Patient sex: F
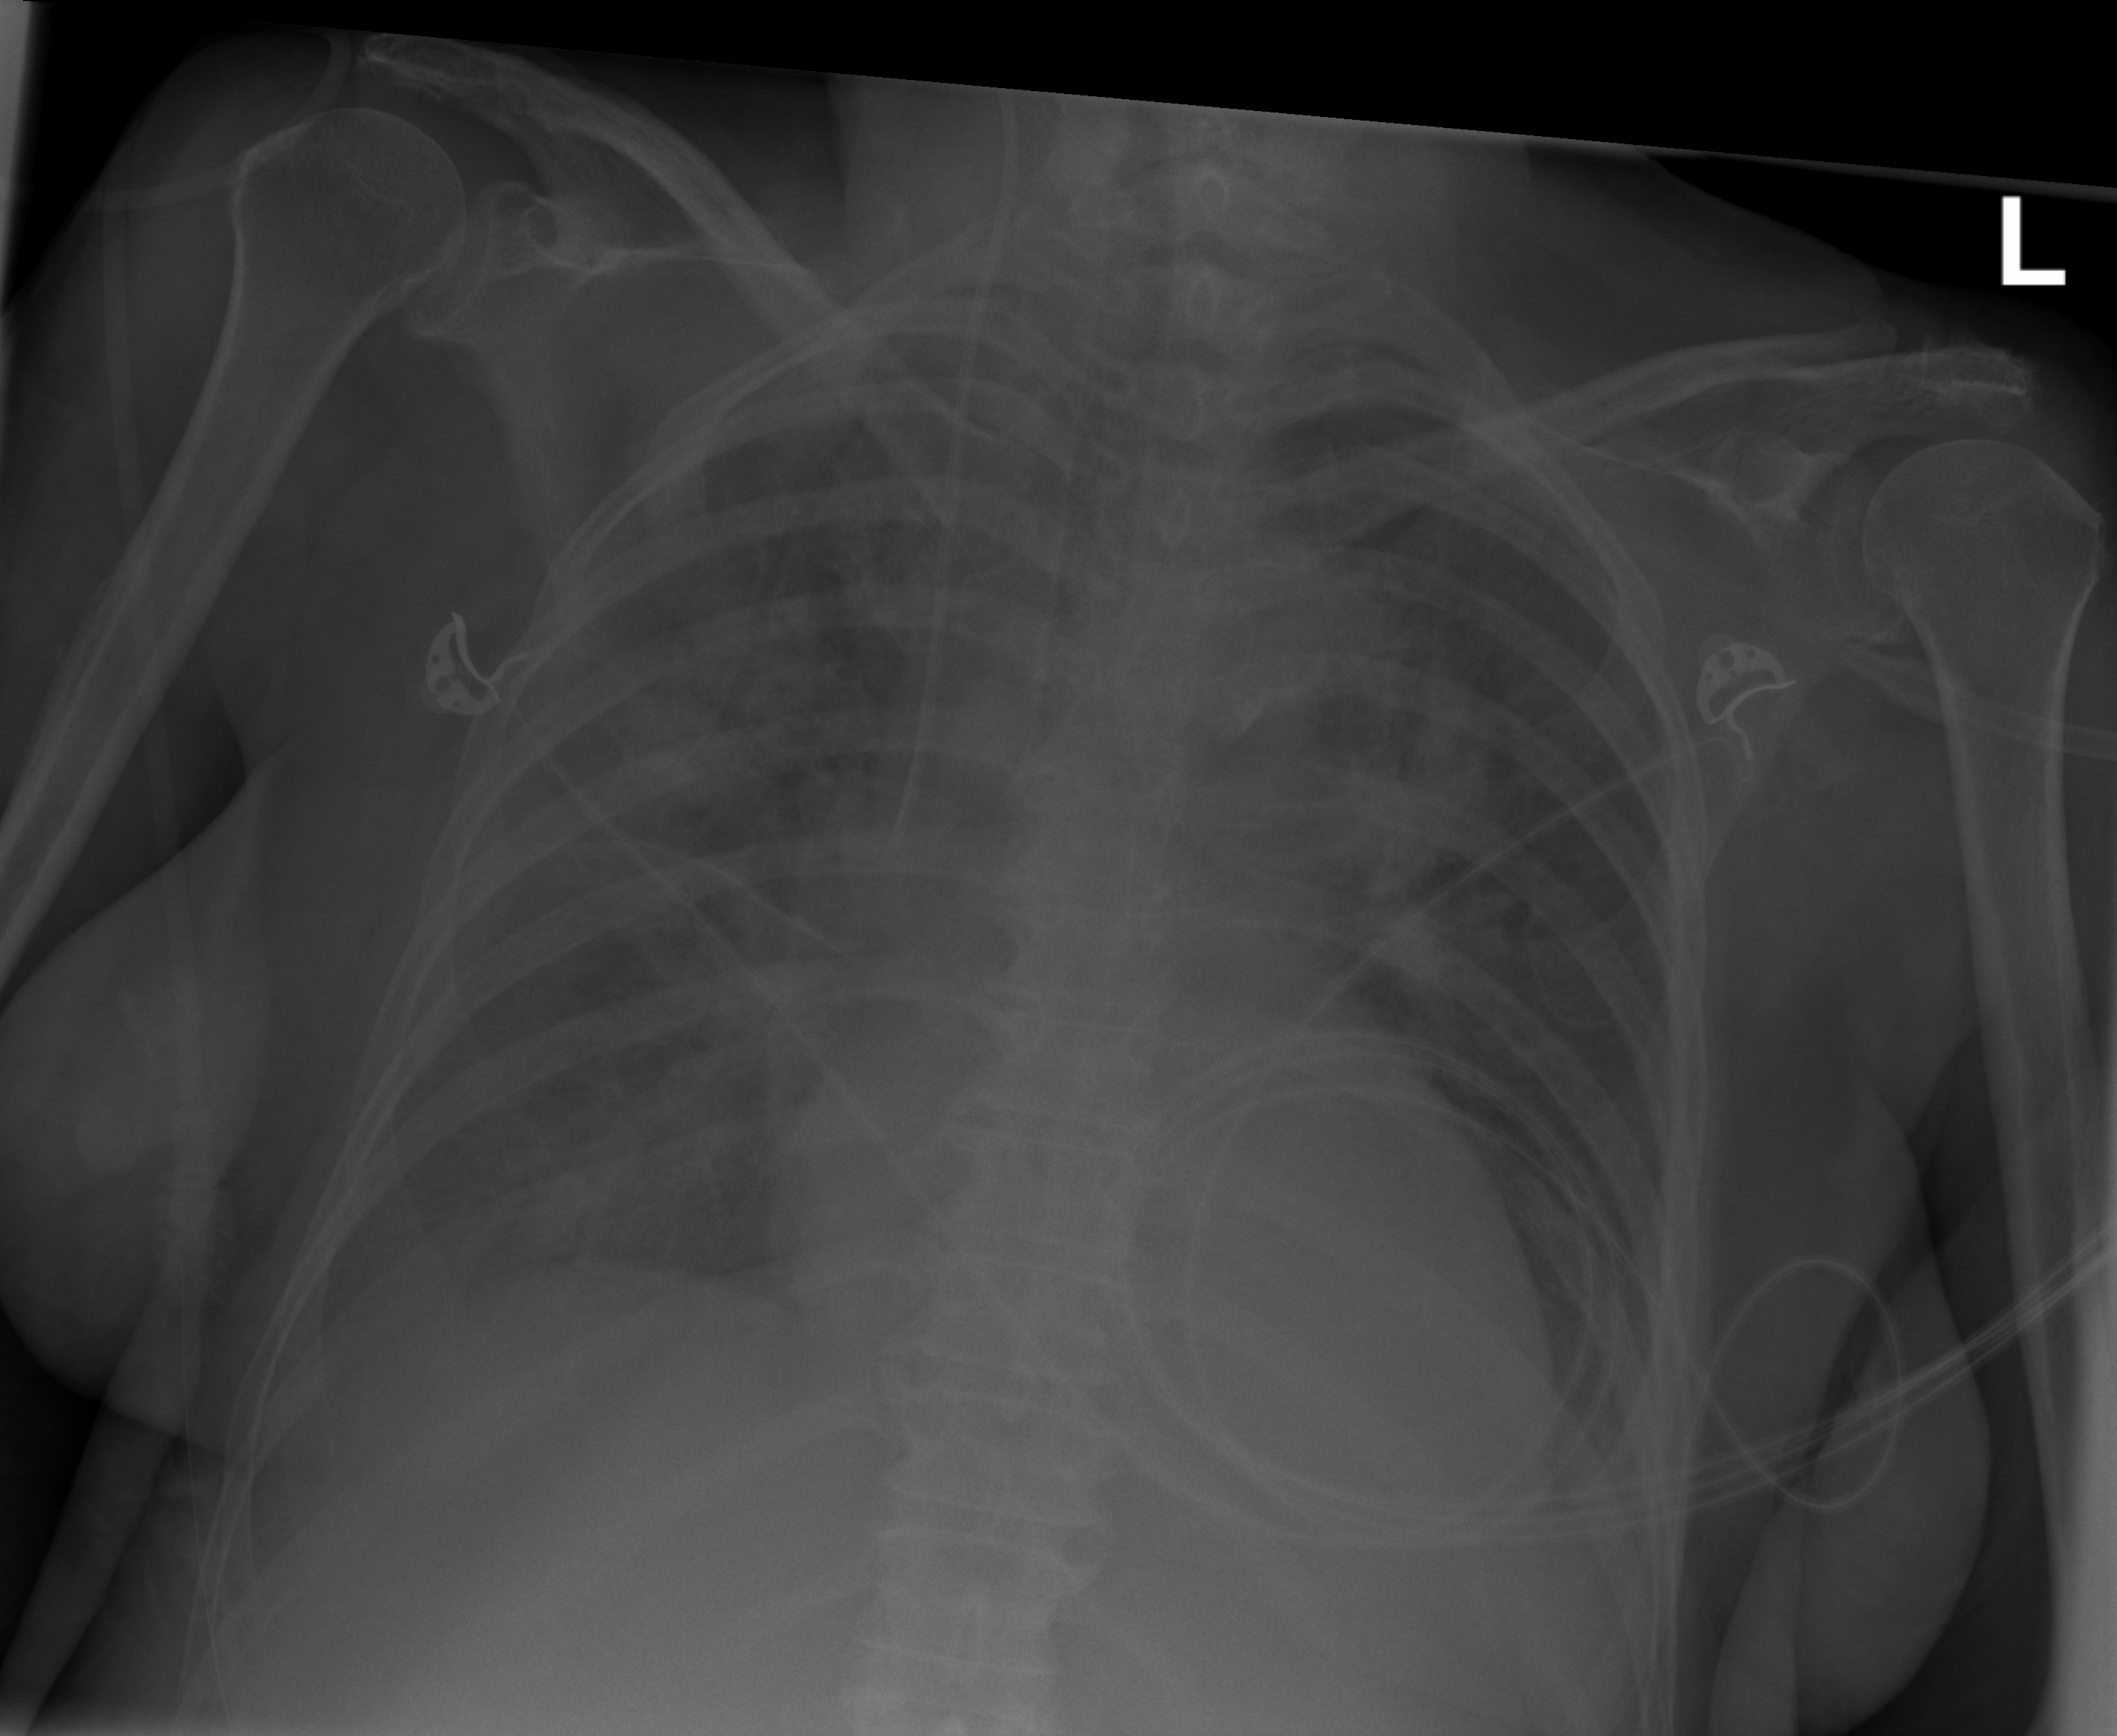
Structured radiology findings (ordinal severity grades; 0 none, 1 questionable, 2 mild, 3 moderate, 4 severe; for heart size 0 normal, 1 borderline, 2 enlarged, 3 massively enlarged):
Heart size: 2
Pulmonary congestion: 2
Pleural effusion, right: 2
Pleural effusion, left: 2
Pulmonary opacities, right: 3
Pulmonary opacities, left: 2
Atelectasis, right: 2
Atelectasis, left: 2